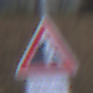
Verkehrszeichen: SteinschlagLinks
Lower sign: LaengeEinerStrecke6
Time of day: MorningAfternoon
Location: Outdoor (Urban)
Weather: Overcast
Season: NotSpecified
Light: Natural